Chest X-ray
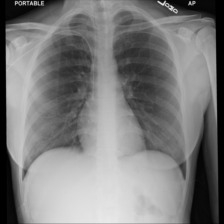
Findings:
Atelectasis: negative
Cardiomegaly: negative
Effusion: negative
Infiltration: negative
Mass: negative
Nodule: negative
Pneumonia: negative
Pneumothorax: negative
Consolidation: negative
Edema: negative
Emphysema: negative
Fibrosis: negative
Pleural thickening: negative
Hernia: negative